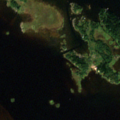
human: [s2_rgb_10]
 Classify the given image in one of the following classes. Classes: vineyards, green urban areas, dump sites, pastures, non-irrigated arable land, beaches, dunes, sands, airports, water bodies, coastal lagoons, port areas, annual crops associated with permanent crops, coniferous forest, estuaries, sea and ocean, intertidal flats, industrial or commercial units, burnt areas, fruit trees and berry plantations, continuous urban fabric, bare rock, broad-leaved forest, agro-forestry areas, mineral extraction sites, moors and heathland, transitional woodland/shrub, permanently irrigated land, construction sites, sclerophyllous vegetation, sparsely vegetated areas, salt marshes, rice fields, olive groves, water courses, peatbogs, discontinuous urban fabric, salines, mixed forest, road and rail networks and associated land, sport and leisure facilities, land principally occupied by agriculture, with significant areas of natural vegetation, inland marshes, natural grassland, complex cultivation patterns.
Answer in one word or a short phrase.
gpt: non-irrigated arable land, coniferous forest, sea and ocean